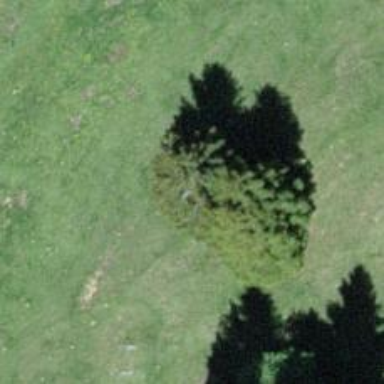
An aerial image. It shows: Needle-leaved tree in natural setting.